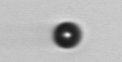
Label: bead